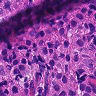
Metastatic tissue present: yes